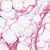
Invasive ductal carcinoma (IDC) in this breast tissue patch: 0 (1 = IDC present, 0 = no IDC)